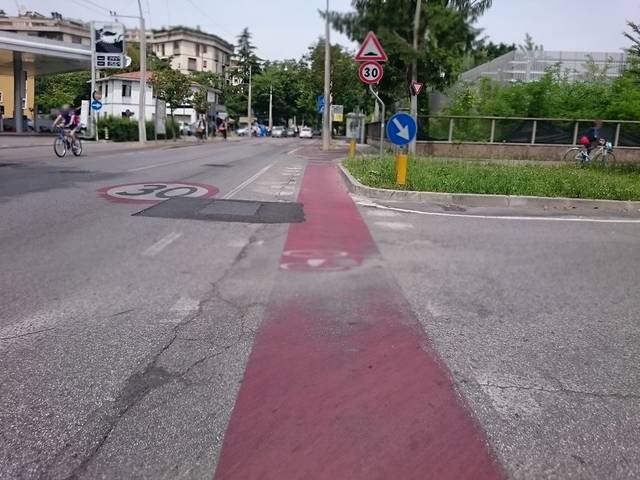
Region: Italy
Coordinates: 45.395, 11.89